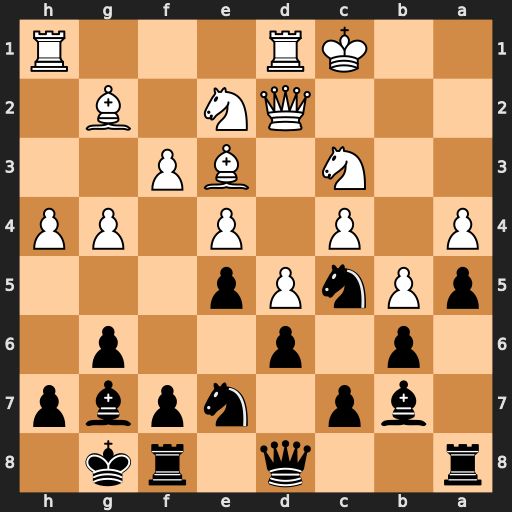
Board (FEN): r2q1rk1/1bp1npbp/1p1p2p1/pPnPp3/P1P1P1PP/2N1BP2/3QN1B1/2KR3R
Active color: b
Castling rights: -
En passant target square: -
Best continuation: Nb3+ Kb2 Nxd2